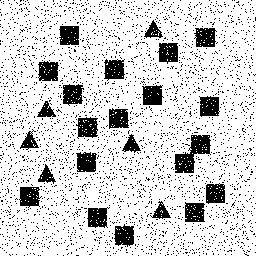
Squares: 18
Triangles: 6
Stars: 0
Total shapes: 24